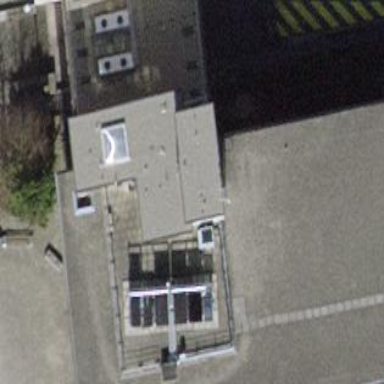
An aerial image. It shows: Building with flat roof.